Question: Suppose I have a asp.net mvc 3 application with an interface named , different users connect to the server by my PC client software and get private data using this interface. Different users are identified by their own well-encrypted tokens.
Now the problem is ClientA told us he got another user's data. From the log of ClientA we found he got ClientB's (but they don't know each other, they can't share accounts). I looked through the code of my web application but couldn't find any chance to mix their data.
So I wonder can this happen:
(1) ClientB starts a http request to <URL>, with his token in the http header, via a web proxy.
(2) The web proxy accesses my web server, get ClientB's data.
(3) My web server approves the request and returns ClientB's data, since everything is correct.
(4) ClientB gets his data and correctly displayed
(5) Almost the same time after ClientB get his data, ClientA starts a same request, with ClientA's token in the header.
(6) The web proxy find the url that ClientA requesting is the same as ClientB's, and the result is still in cache, then returns ClientB's data. Then ClientA gets another's data.
In my web app interface, at the very beginning I already set all the response no-cache, max-age=0 and so on to prevent client-side cache. My question is:
1. Can the scanario in the image happen?
2. If yes, how can I prevent the web proxy returning cached data? I can't modify the program of the PC client, and web proxy servers are out of my control.
3. If no, what's the possible reason that A is getting B's data?
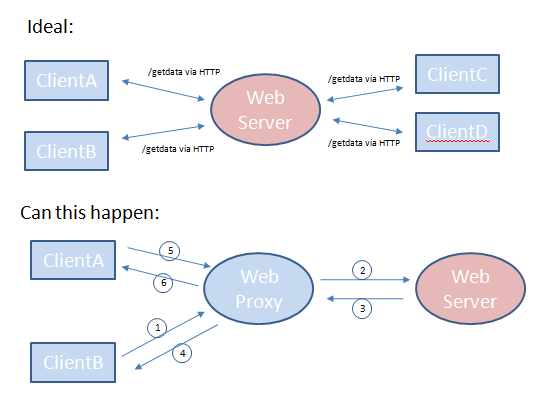
Answer: > Can the scanario in the image happen?
Yes, this is possible if the clients are using the GET verb to access the '/getdata' endpoint.
> If yes, how can I prevent the web proxy returning cached data? I can't modify the program of the PC client, and web proxy servers are out of my control.
Decorate the controller action that is serving the GetData endpoint with a <URL> attribute to ensure that no data gets cached downstream.